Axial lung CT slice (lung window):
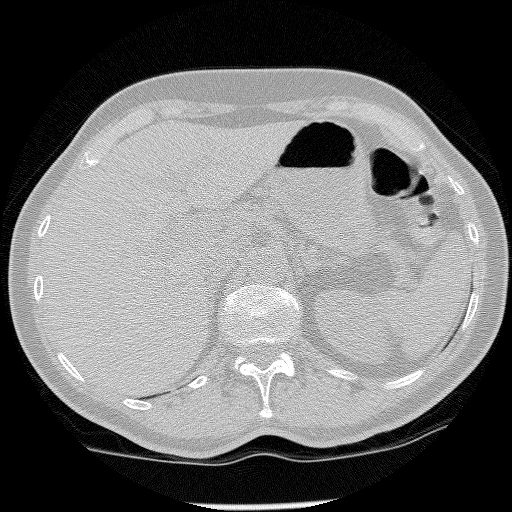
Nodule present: no